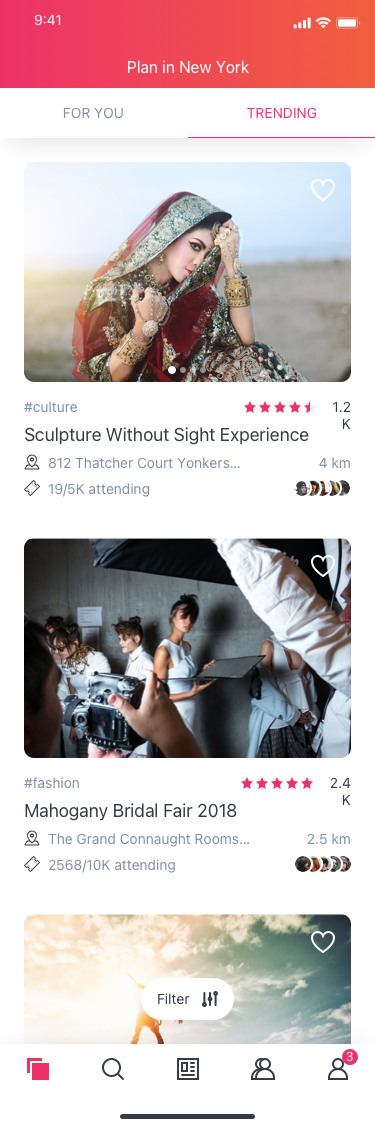
Text in this UI design:
Sculpture Without Sight Experience
#culture
19/5K attending
812 Thatcher Court Yonkers…
4 km
1.2K
Mahogany Bridal Fair 2018
#fashion
2568/10K attending
The Grand Connaught Rooms…
2.5 km
2.4K
7 Days 06 Hrs 27 Mins 44 Secs
Filter
FOR YOU
TRENDING